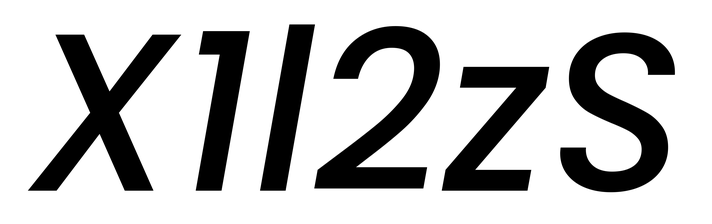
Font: Poppins-MediumItalic